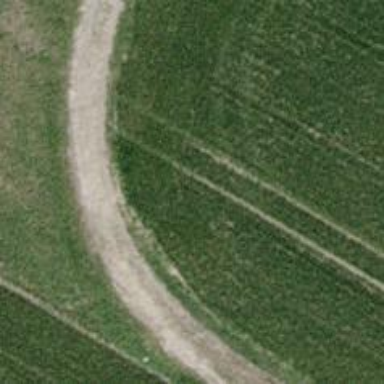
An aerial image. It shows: Track with grade 2 tracktype.